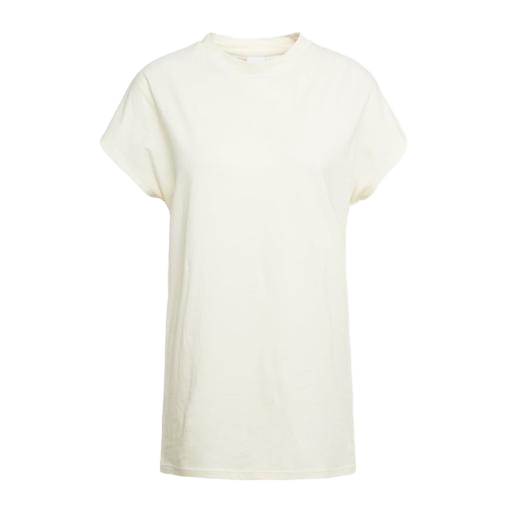
cream t-shirt, off-white classic t-shirt, white cream t-shirt, white background